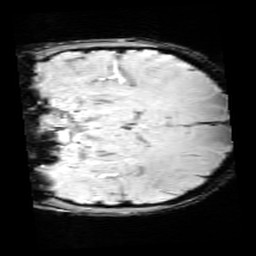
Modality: SWI
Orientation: coronal
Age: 11
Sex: female
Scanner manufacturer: siemens
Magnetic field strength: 3 T
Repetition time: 0.027 s
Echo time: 0.02 s